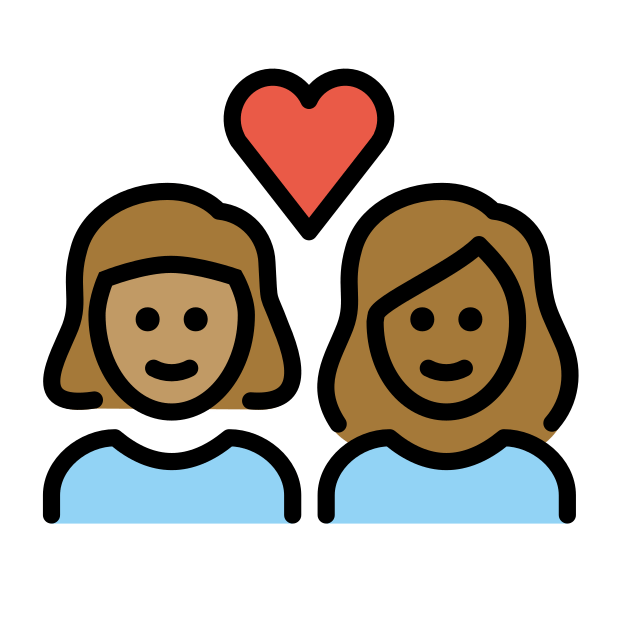
couple with heart: woman, woman, medium skin tone, medium-dark skin tone